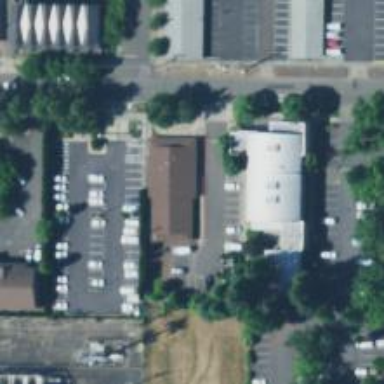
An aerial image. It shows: Healthcare clinic.